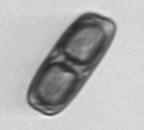
Label: Ephemera